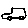
Label: car